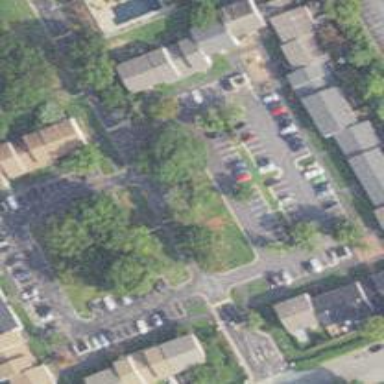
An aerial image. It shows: Parking area with surface.